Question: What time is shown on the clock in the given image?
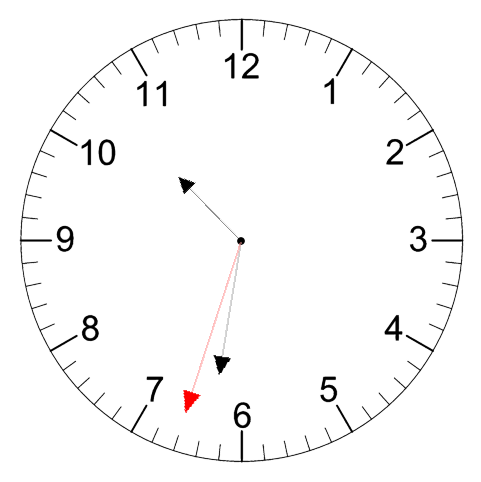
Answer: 10:31:33